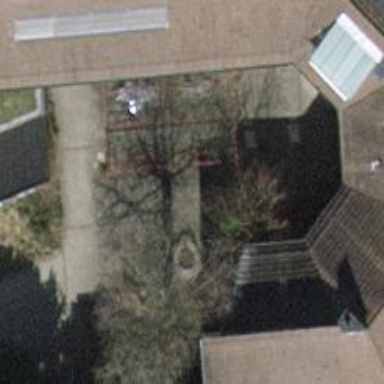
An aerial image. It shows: School building.